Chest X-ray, AP view. Patient: 21 years old, sex M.
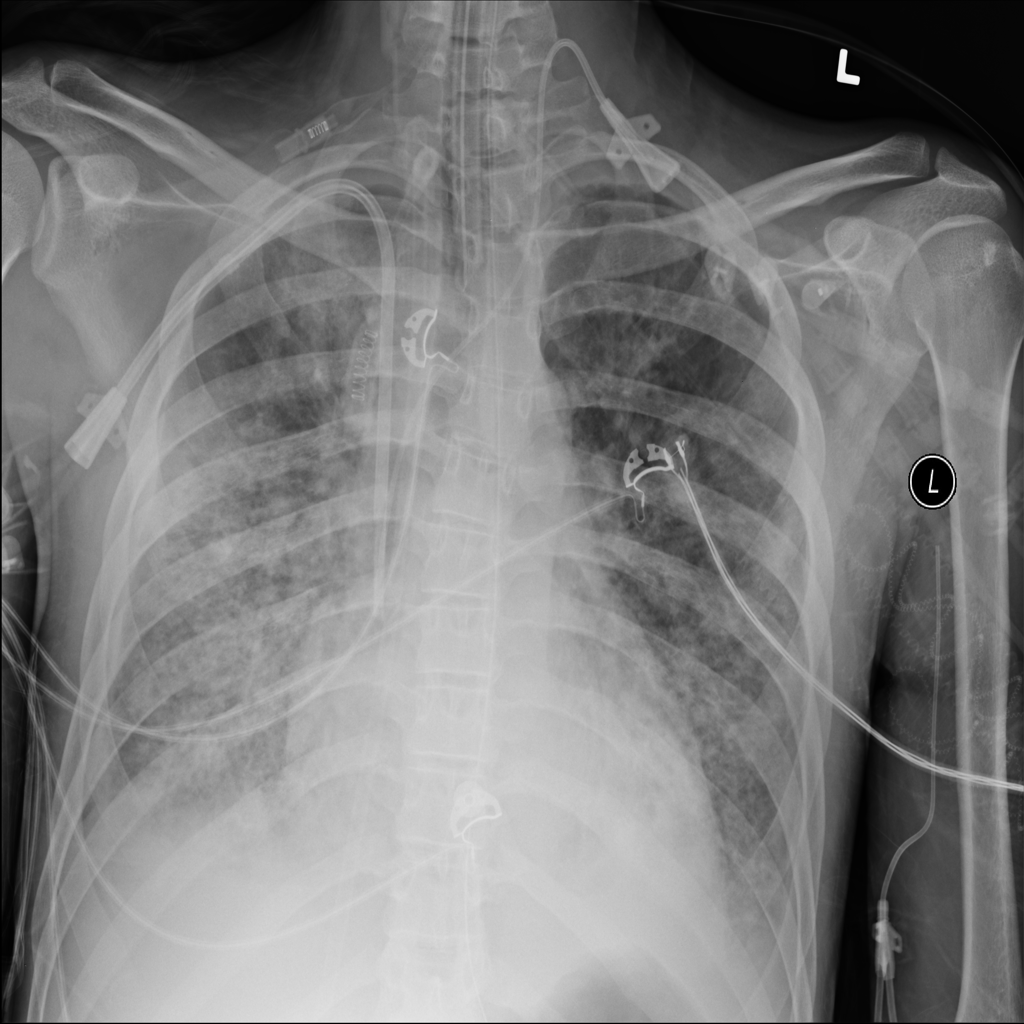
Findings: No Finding